Interaction volume radius: 10 \u00c5
Interaction volume height: 10 \u00c5
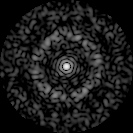
Disorder parameter: 0.8001